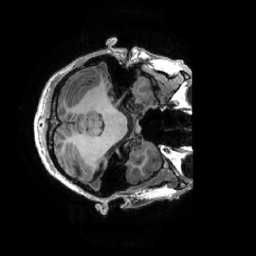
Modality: T1w
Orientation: axial
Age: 31
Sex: male
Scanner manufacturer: ge
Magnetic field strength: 3 T
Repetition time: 0.0073 s
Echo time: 0.003 s